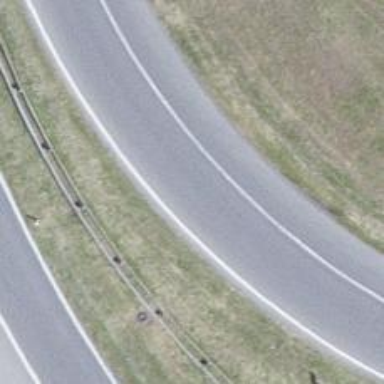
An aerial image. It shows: Asphalt motorway link.